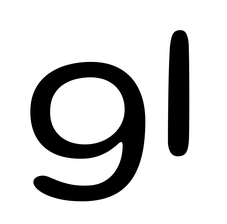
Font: Gluten_Light